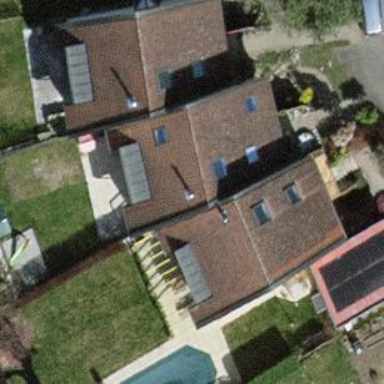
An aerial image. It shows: Terrace building with gabled roof.